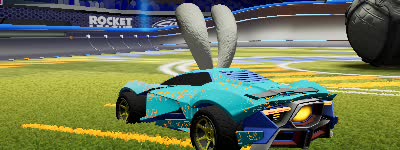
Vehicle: werewolf